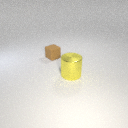
large yellow metal cylinder in front of small brown rubber cube